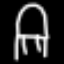
Label: chair